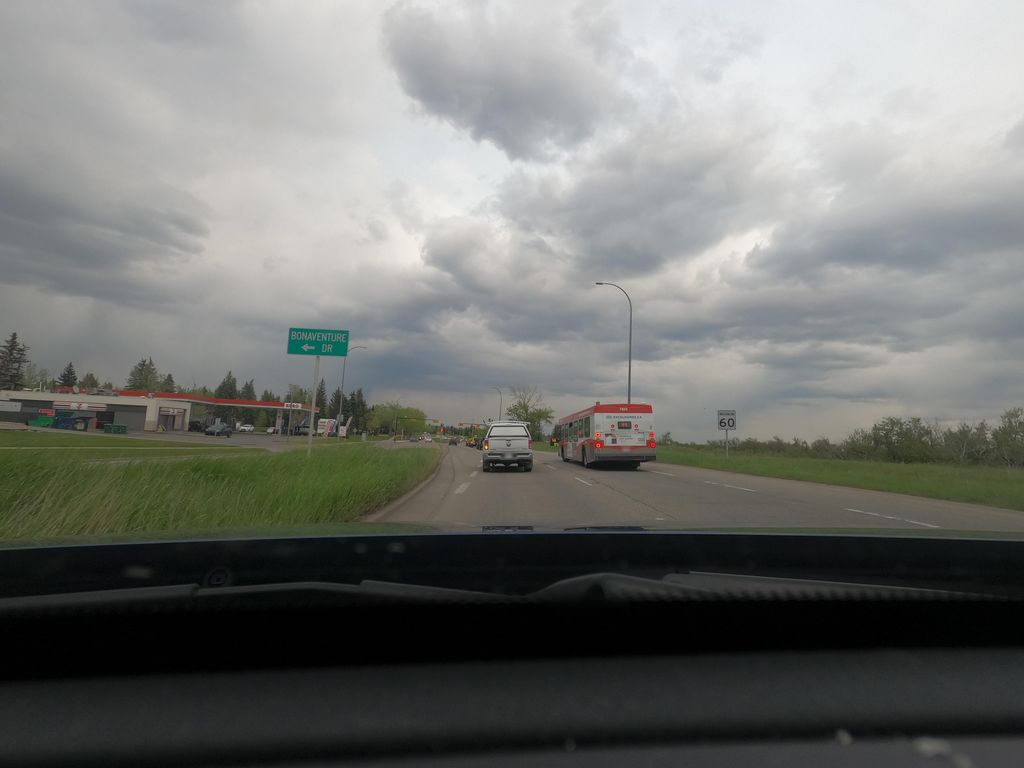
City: calgary